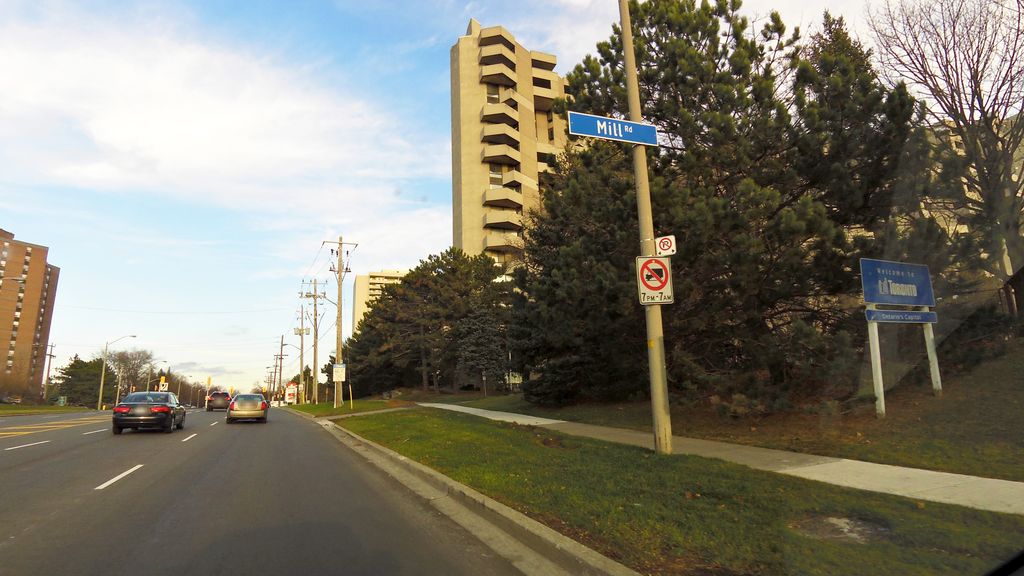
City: toronto